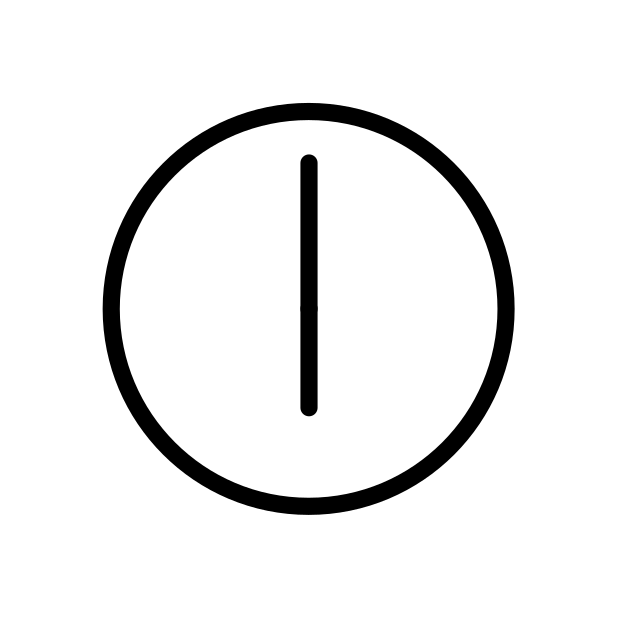
Emoji: 🕕
Name: clock face six oclock
Unicode: 0x1f555